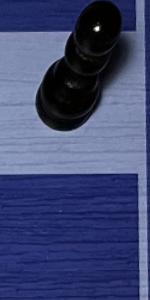
Label: Empty